Question: I'm trying to run OpenCover with MSTest on Windows Server 2008 R2 machine and always get empty results:
> c:\OpenCover>OpenCover.Console.exe -register:user -target:"C:\Program
Files (x86 )\Microsoft Visual Studio 11.0\Common7\IDE\MsTest.exe"
-targetdir:"c:\MyApp\bin" -targetargs: /testcontainer:"C:\MyApp\Tests\bin\UnitTests.dll" -output:c:\cover.xmlMicrosoft (R) Test Execution Command Line Tool Version 11.0.51106.1Copyright (c) Microsoft Corporation. All rights reserved.Please specify tests to run, or specify the /publish switch to publish
results.For switch syntax, type "MSTest /help" Committing...No results - no assemblies that matched the supplied filter were instrumented
this could be due to missing PDBs for the assemblies that match the filter
please review the output file and refer to the Usage guide (Usage.rtf)
The PDB files exist in the specified folder and the profiler DLLs are registered using regsvr (both x64 and x86). Microsoft Visual C++ 2010 Redistributable Package is installed. .NET framework 3.5, 4.5 installed.
I've tried to run it with and without administrator permissions...
At the same time it works perfectly on my win7 x64 machine with VS 2012 installed so I suppose I've missed some dependancies or this is a security issue.
After removing quotes and spaces I receive a better result but still without code coverage:

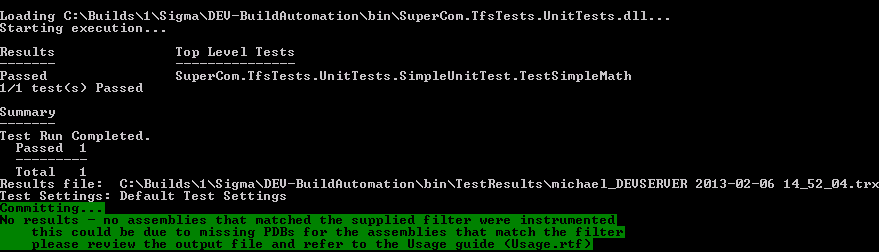
Answer: Which version of OpenCover?
'The latest version should not require "Microsoft Visual C++ 2010 Redistributable Package"'
If you have registered the assemblies using resvr32 then you do not need the '-register:user' switch.
As it does not look like you tests are running it looks like the parameters you are passing through are incorrect (a space between '"-targetargs: /target..."', try:
'"-targetargs:/testcontainer:C:\MyApp\Tests\bin\UnitTests.dll"'